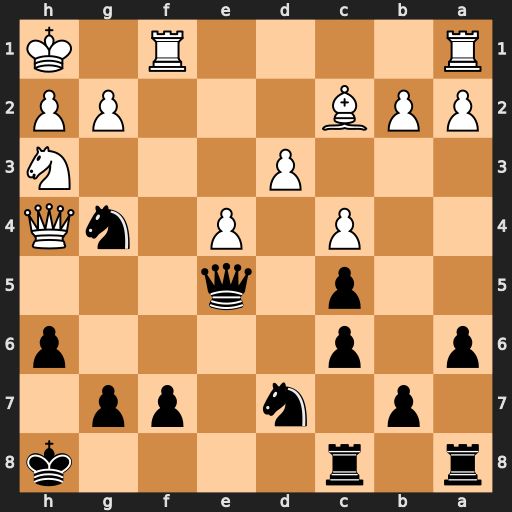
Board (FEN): r1r4k/1p1n1pp1/p1p4p/2p1q3/2P1P1nQ/3P3N/PPB3PP/R4R1K
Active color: b
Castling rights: -
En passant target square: -
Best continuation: Qxh2#